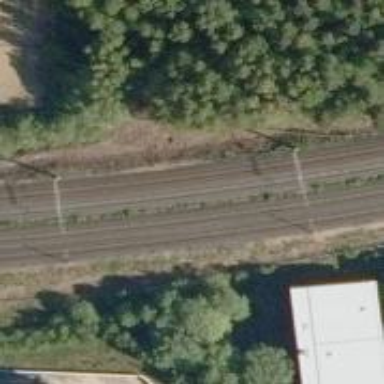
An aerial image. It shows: Railway track with continuous electrified contact lines.